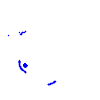
Particle: pion